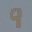
Label: 9